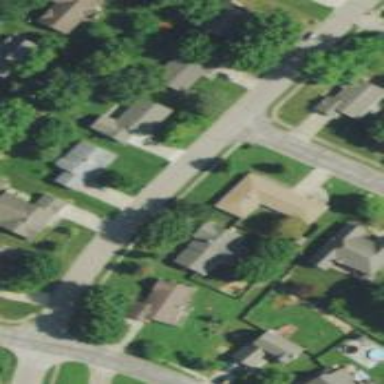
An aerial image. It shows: Single-family residential area.